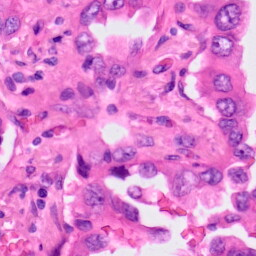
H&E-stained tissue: Lung